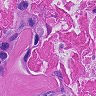
Metastatic tissue present: yes